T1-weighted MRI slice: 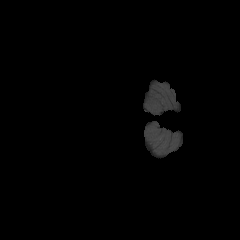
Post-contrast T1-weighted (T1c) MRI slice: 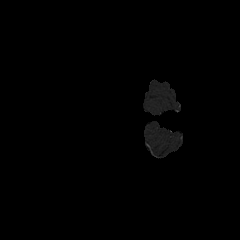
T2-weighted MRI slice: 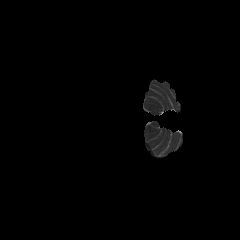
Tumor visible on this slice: no